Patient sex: F
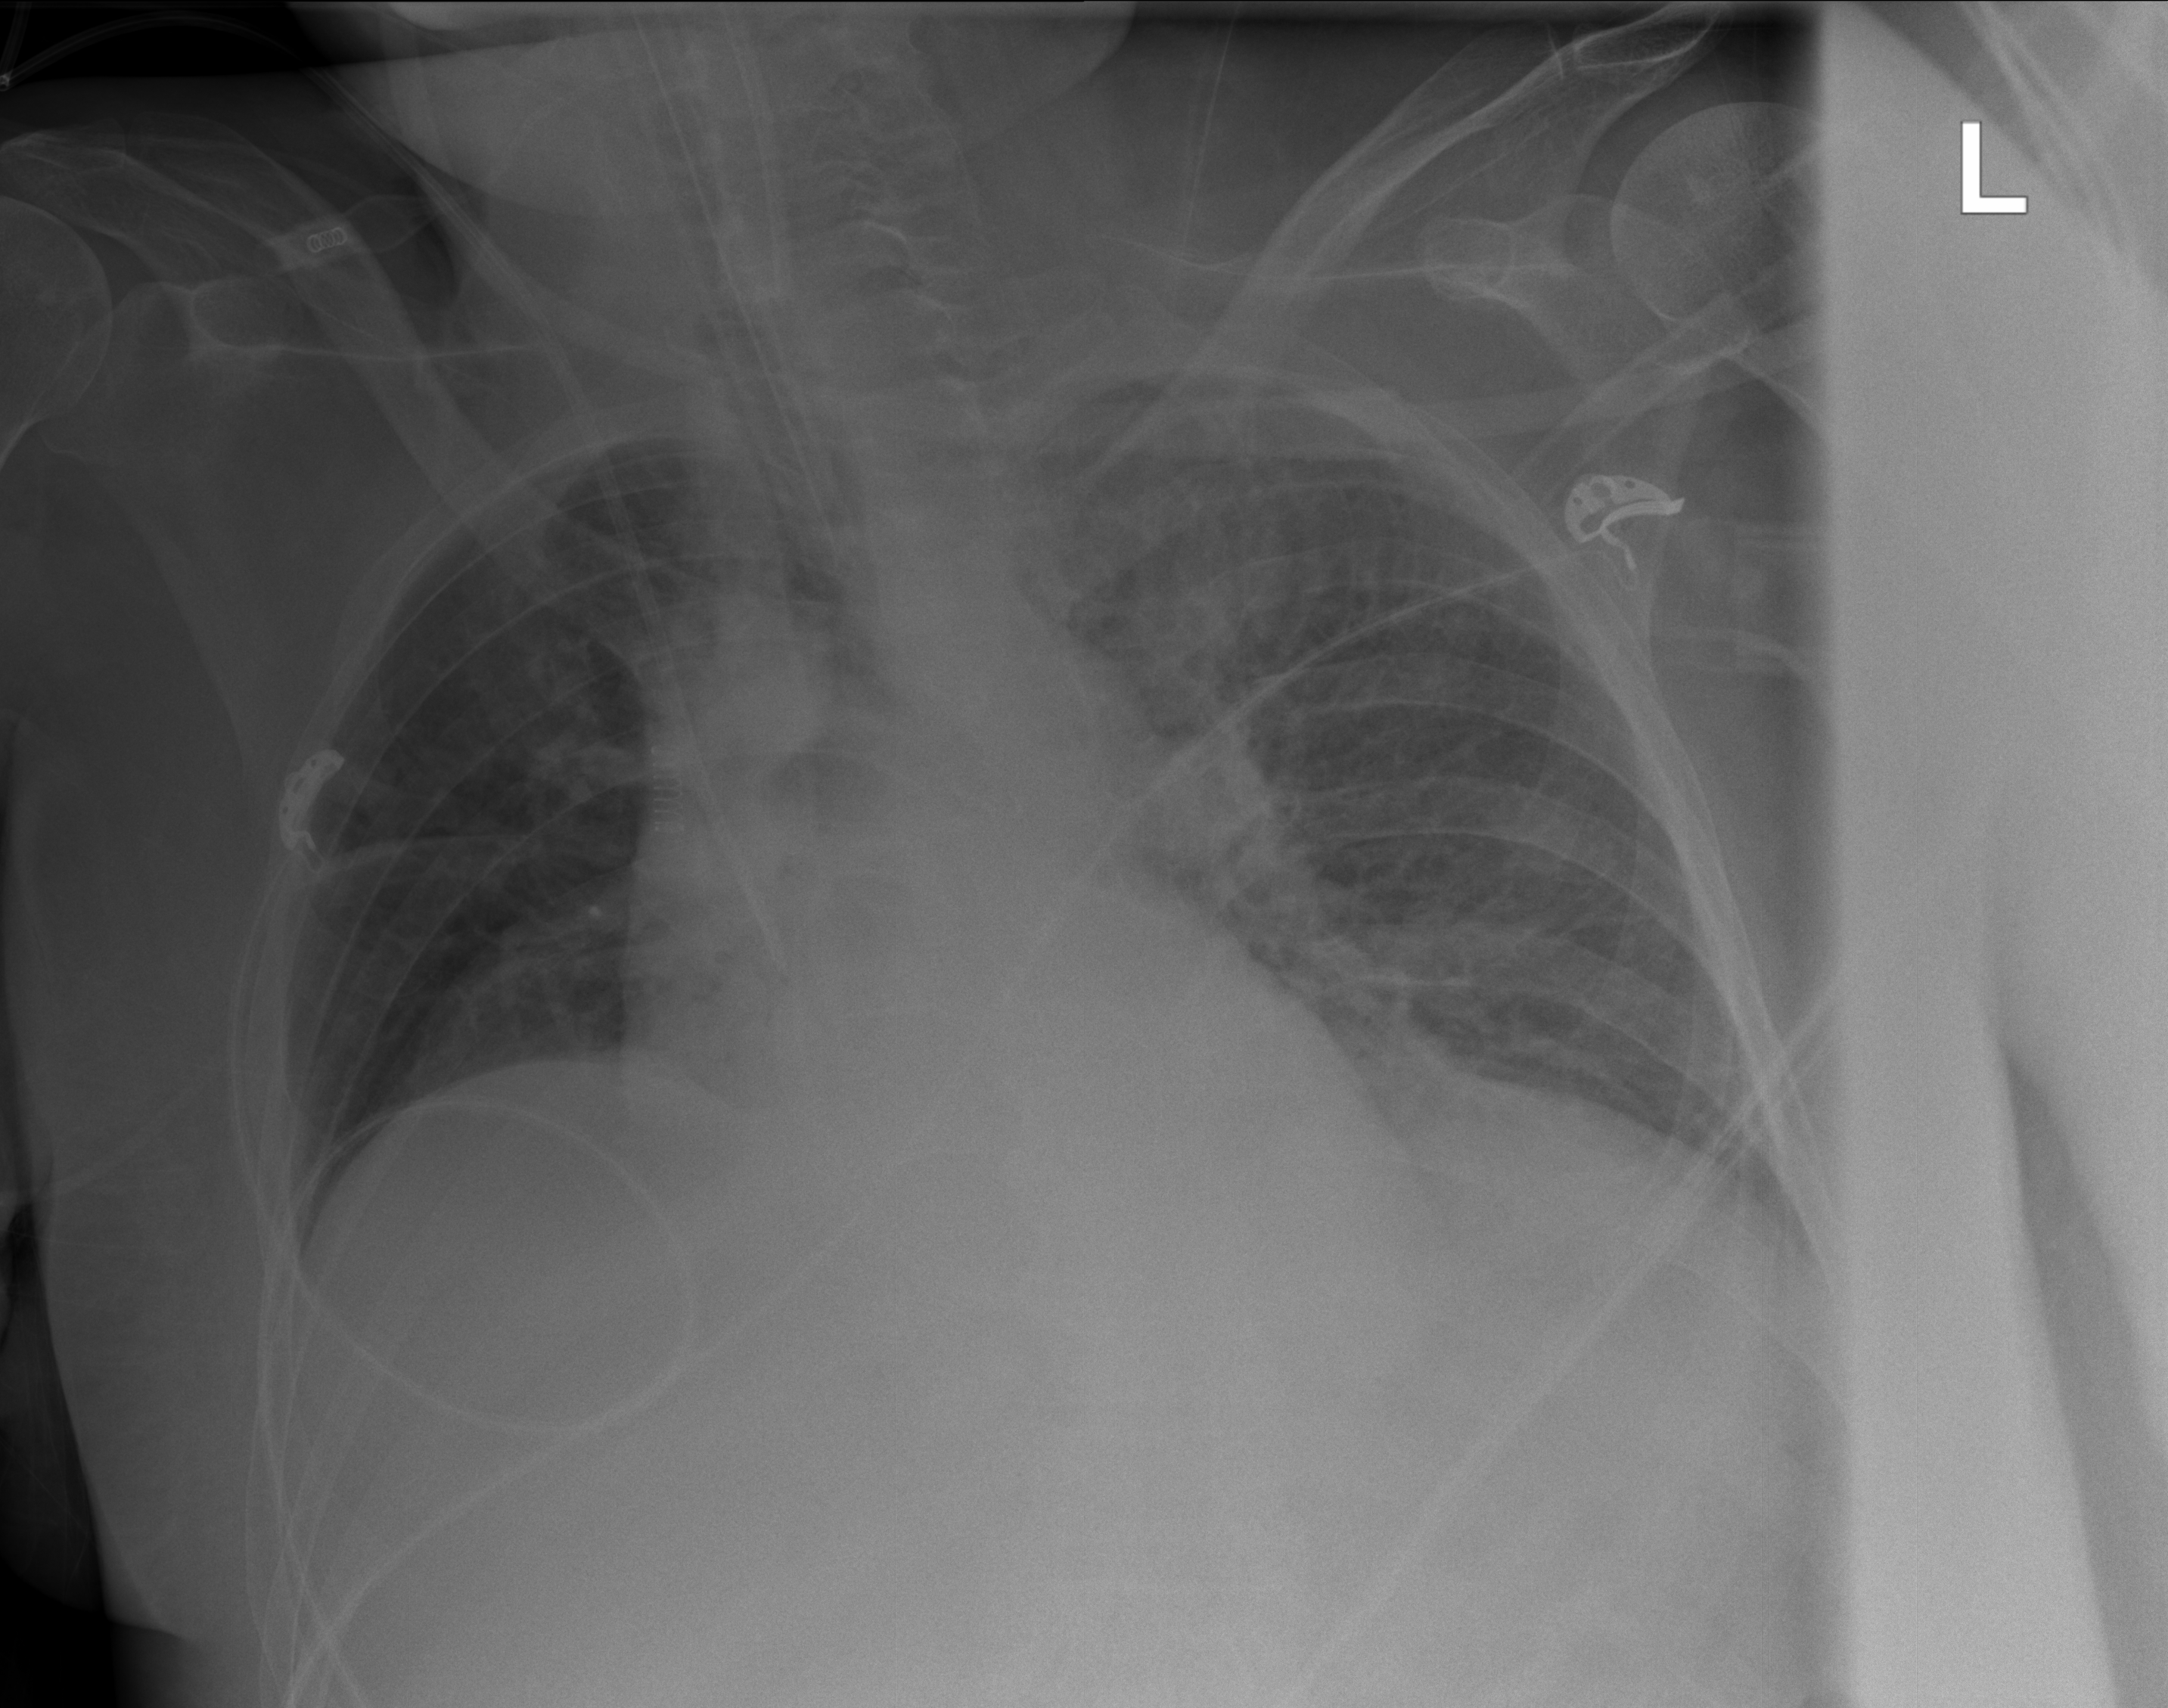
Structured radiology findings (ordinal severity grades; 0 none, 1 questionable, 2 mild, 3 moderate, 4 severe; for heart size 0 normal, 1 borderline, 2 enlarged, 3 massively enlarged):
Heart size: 2
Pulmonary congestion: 2
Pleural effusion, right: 0
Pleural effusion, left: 0
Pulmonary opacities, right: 0
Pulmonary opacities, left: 2
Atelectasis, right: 0
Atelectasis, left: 2